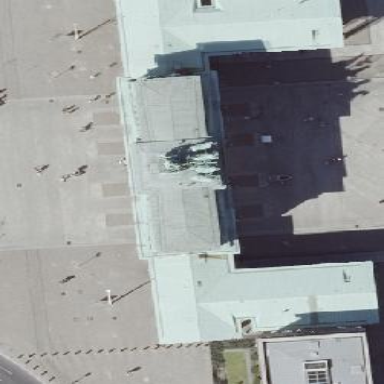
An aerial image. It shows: Historic monument gate that is popular attraction for tourists.